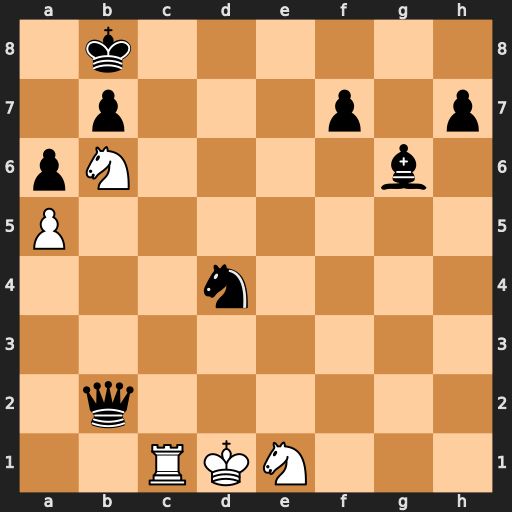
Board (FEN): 1k6/1p3p1p/pN4b1/P7/3n4/8/1q6/2RKN3
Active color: w
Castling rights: -
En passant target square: -
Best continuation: Rc8+ Ka7 Ra8#